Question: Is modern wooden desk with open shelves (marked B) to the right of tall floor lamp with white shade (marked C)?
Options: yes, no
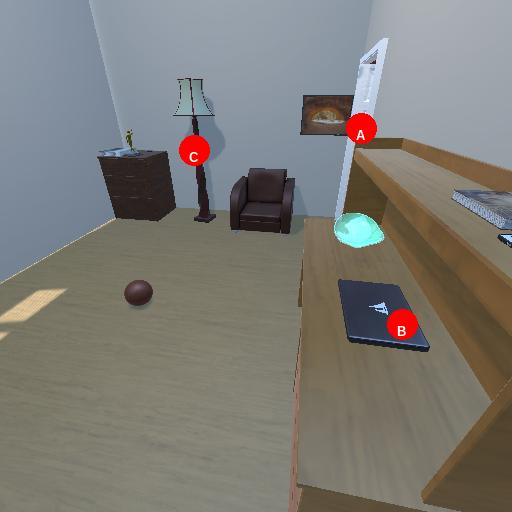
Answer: yes